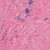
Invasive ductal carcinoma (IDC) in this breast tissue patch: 0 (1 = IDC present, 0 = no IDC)